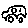
Label: car